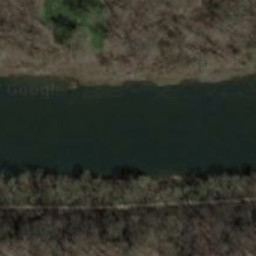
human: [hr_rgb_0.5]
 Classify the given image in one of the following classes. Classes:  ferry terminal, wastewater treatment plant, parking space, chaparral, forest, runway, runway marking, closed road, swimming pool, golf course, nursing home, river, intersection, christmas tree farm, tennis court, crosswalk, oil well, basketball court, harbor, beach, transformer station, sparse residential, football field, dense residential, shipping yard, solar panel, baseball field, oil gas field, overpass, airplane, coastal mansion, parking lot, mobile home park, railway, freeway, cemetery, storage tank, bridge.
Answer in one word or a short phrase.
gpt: river